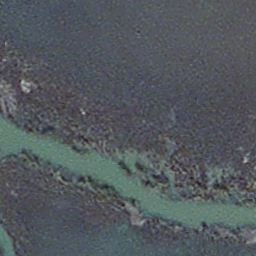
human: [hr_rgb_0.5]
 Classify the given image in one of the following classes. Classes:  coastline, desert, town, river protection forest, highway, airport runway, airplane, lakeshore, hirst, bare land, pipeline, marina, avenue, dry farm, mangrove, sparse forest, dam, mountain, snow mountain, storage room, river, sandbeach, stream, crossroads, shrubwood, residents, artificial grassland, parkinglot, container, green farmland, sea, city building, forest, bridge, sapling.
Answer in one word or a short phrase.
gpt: stream